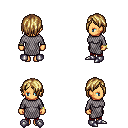
a pixel art fantasy rpg character, female body template, human, tanned skin, chain mail, red pants, blonde bangs hairstyle, bracelets, metal boots, four views (front, back, left, right), 2x2 character sprite sheet, small pixel art, hard edges, no anti-aliasing